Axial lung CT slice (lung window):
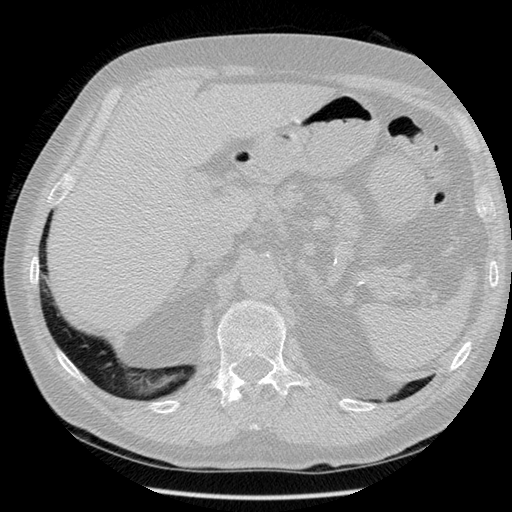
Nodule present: no